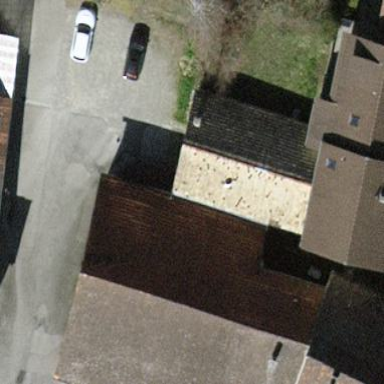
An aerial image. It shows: Shed.